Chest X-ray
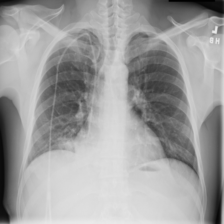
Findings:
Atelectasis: negative
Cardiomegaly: negative
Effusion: negative
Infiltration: negative
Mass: negative
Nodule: negative
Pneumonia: negative
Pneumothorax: negative
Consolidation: positive
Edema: negative
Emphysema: negative
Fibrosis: negative
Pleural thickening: negative
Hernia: negative